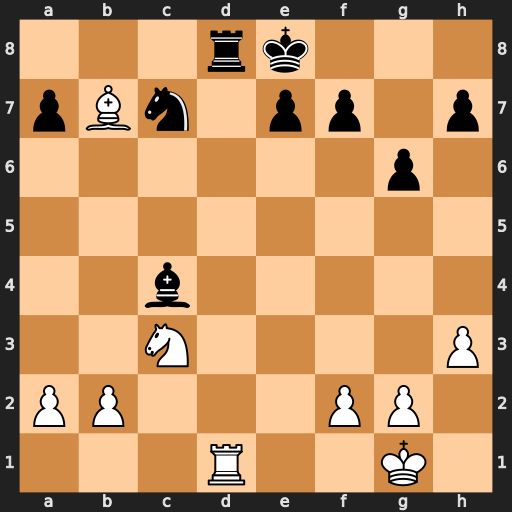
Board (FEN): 3rk3/pBn1pp1p/6p1/8/2b5/2N4P/PP3PP1/3R2K1
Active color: w
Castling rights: -
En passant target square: -
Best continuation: Bc6+ Kf8 Rxd8+